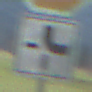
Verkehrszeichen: VerlaufVorfahrtsstrasse4
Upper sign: Stop
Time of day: MorningAfternoon
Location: Outdoor (Nature)
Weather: PartlyCloudy
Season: NotSpecified
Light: Natural